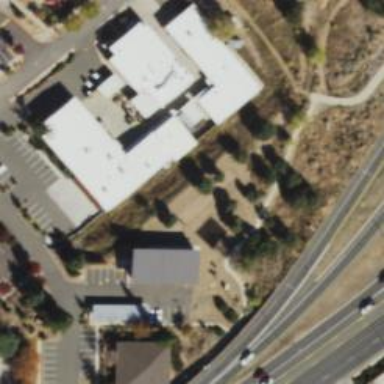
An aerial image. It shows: College building.